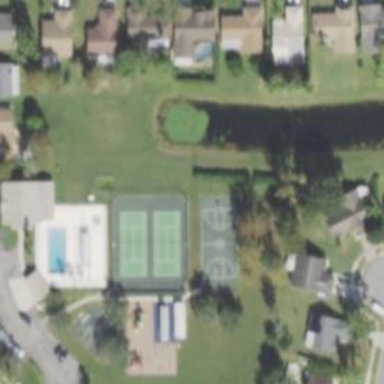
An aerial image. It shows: Tennis court in leisure pitch.